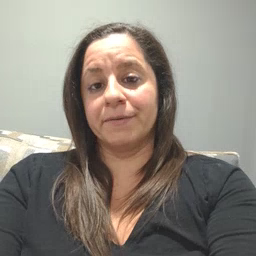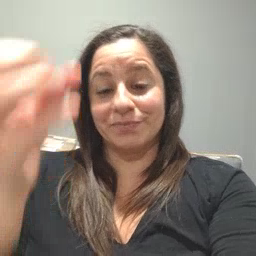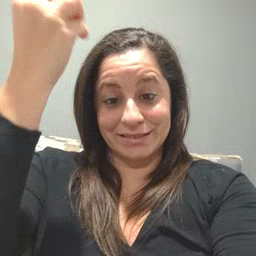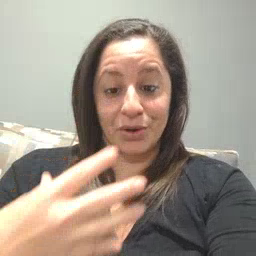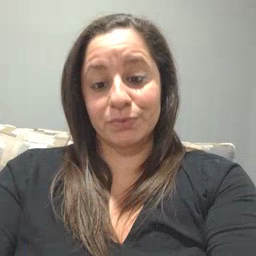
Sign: shower